Current action and preconditions to check: trajectory_clear

Your task: For each precondition in the list above, predict whether it will hold at this action.

Consider the current scene as observed from the mobile robot's camera, and analyze the predicted future states of all dynamic agents (e.g., people, animals, vehicles, or any moving entities) within the NEXT SECOND.

IMPORTANT: Only answer "very likely" if you are absolutely certain—based on strong, clear evidence—that a dynamic agent will violate the precondition in the predicted future state. Do NOT answer "very likely" for unlikely, ambiguous, or low-probability risks.

Ask yourself for each precondition: Is there a high probability, with clear and convincing evidence, that the predicted future states of any dynamic agent will interfere with the predicted future state of the currently executing action within the NEXT SECOND, causing that precondition to fail?

Assess the risk level based on these predictions. Use "likely" or "very likely" if motions create a clear risk of interference.

Use "neutral" or "improbable" if agents are nearby but their predicted paths are clearly diverging or non-conflicting.

Failure Risk Categories: "very improbable", "improbable", "neutral", "likely", "very likely"

Answer Format: Output ONLY the probability_of_failure value from these categories: "very improbable", "improbable", "neutral", "likely", "very likely"

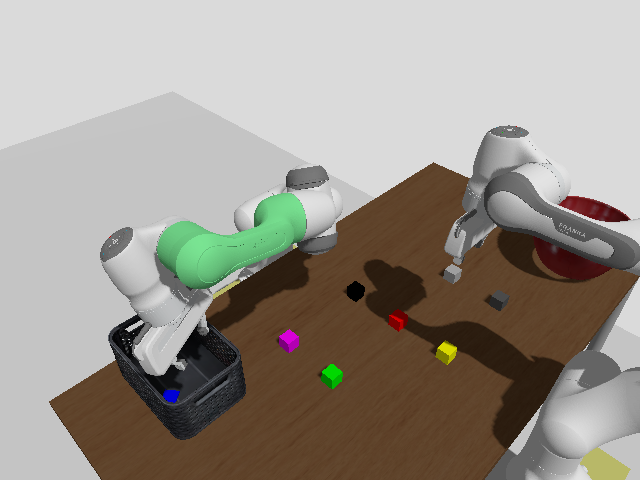

Answer: very improbable